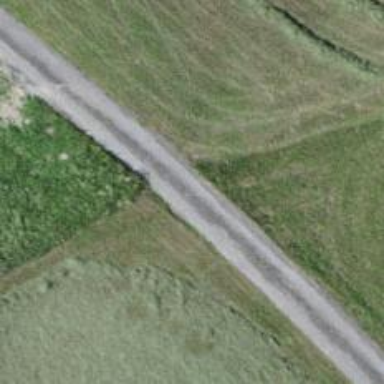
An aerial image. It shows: Track with grade 1 quality.